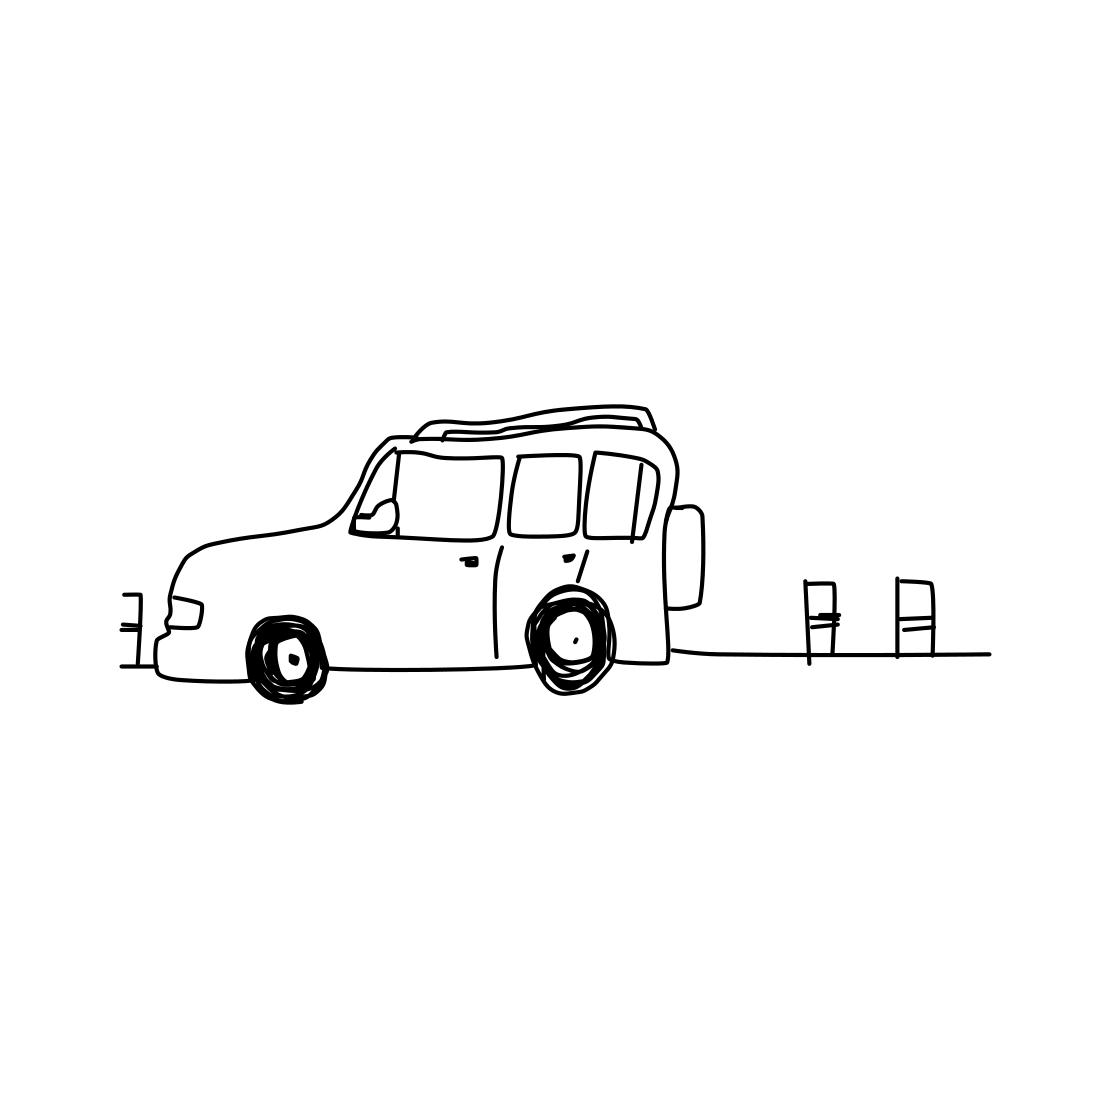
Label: suv